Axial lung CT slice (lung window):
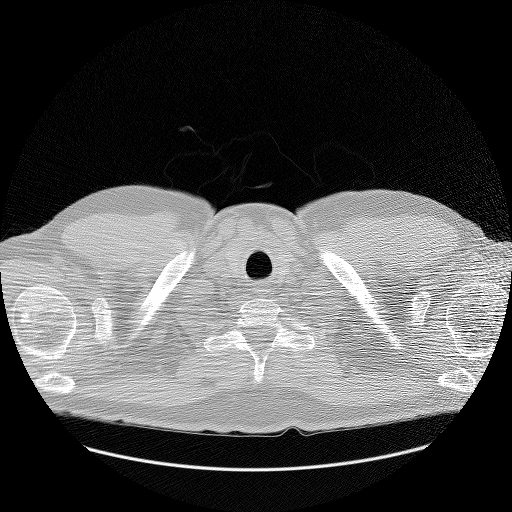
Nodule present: no